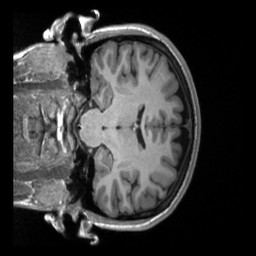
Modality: T1w
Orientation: coronal
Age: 23
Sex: female
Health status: ill
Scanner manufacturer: siemens
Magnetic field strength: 3 T
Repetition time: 2.3 s
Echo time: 0.00232 s